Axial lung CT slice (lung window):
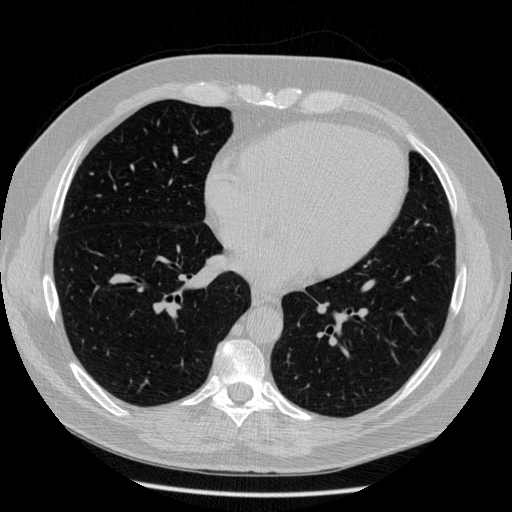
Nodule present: no